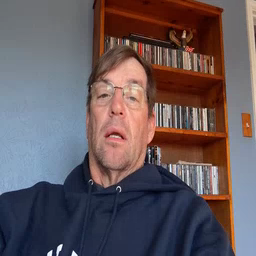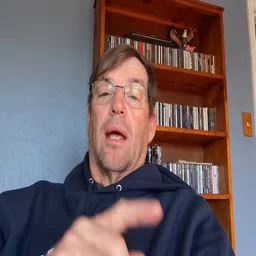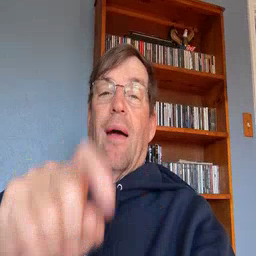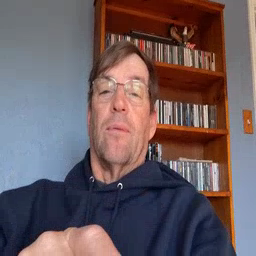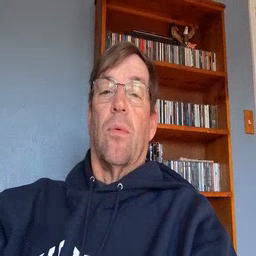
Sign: haveto